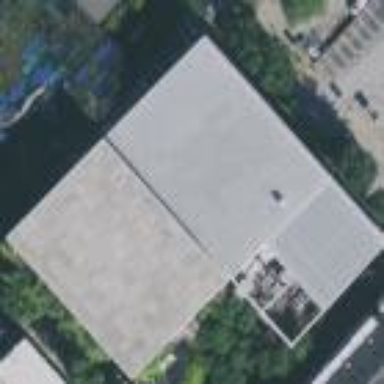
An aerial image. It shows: Commercial building.